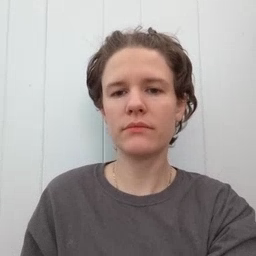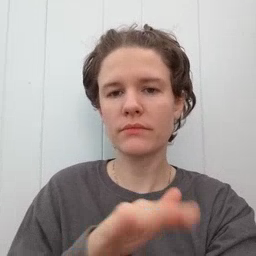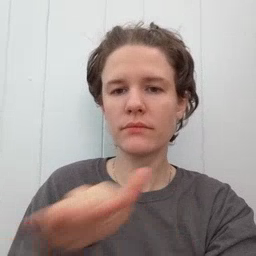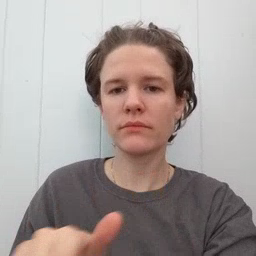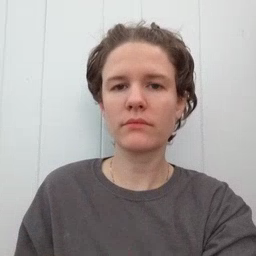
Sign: clean